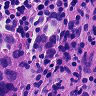
Metastatic tissue present: yes